Question: Hi I am struggling with the following data frame ( that i generate form a larger one using:
'''
dcast(subset_mydata, ID.name ~ Canonical_Hugo_Symbol)
'''
I would like to get a plot of this table similar to the one in figure. I have tried with the heatmap function but i could not get the same result. does anybody know with which function is could i get a similar figure? Thanks!
'''
dput(head(heat_ddat))
structure(list(ID.name = structure(2:7, .Label = c("", "1075",
"1104", "1108", "1120", "1121", "1137", "1258", "1264", "1280",
"1286", "1310", "1317", "1338", "1392", "1401", "1435", "1477",
"1480", "1494", "1519", "1574", "1588", "1595", "1607", "1611",
"1644", "1645", "1651", "1653", "1654", "1673", "1687", "1702",
"1714", "1740", "1776", "1781", "1812", "1835", "1838", "1857",
"1874", "1890", "1899", "1911", "1933", "1936", "1999", "2006",
"2046", "2063", "2079", "2081", "2088", "2116", "2135", "2144",
"2147", "2155", "2166", "2167", "2176", "2183", "2200", "2209",
"2223", "2253", "2256", "2442", "2444", "2453", "2456", "2462",
"2467", "2472", "2482", "2497", "2504", "2507", "2513", "2518",
"2523", "2567", "2568", "2576", "2578", "2598", "2600", "2619",
"2623", "2625", "2632", "2636", "2646", "2652", "2659", "2660",
"2676", "2680", "2682", "2705", "2711", "2756", "2765", "2772",
"2793", "2803", "2854", "2856", "2882", "2912", "2916", "2919",
"3058", "3063", "3114", "3116", "3117", "3125", "3132", "3140",
"3145", "3175", "3181", "3248", "3383", "3431", "3436", "3442",
"3472", "3576", "3639", "4093", "FL1_01215", "FL10_01501", "FL12_01593",
"FL13_01598", "FL16_01738", "FL17_01752", "FL18_01763", "FL19_01881",
"FL2_01222", "FL22_02025", "FL23_02032", "FL24_02085", "FL25_02175",
"FL26_02242", "FL28_02459", "FL3_01235", "FL30_02558", "FL35_02726",
"FL37_02808", "FL41_02865", "FL43_02926", "FL44_02994", "FL45_03018",
"FL47_03119", "FL48_03128", "FL55_03303", "FL62_03406", "FL64_03418",
"FL65_03421", "FL69_03484", "FL7_01306", "FL70_03517", "FL71_03534",
"FL76_03644", "FL77_03651", "FL8_01425"), class = "factor"),
ACTB = c(0L, 0L, 0L, 0L, 0L, 0L), ALMS1 = c(0L, 0L, 0L, 0L,
0L, 0L), ARID1A = c(0L, 1L, 0L, 0L, 0L, 1L), ARID1B = c(0L,
0L, 0L, 1L, 0L, 0L), ARID2 = c(0L, 0L, 0L, 1L, 0L, 0L), ARID3A = c(1L,
0L, 0L, 0L, 0L, 0L), ASXL1 = c(0L, 0L, 0L, 0L, 0L, 0L), ATM = c(0L,
0L, 0L, 0L, 0L, 0L), B2M = c(0L, 0L, 0L, 0L, 0L, 0L), BCL2 = c(1L,
1L, 1L, 0L, 1L, 2L), BCL7A = c(0L, 0L, 0L, 0L, 0L, 0L), BCORL1 = c(0L,
0L, 0L, 0L, 0L, 0L), BCR = c(0L, 0L, 0L, 0L, 0L, 0L), BRD2 = c(0L,
0L, 0L, 0L, 0L, 0L), BRWD3 = c(0L, 0L, 0L, 0L, 0L, 0L), BTG1 = c(0L,
0L, 0L, 0L, 0L, 0L), BTG2 = c(0L, 0L, 0L, 0L, 0L, 0L), CARD11 = c(0L,
0L, 1L, 0L, 0L, 0L), CCDC80 = c(0L, 0L, 0L, 0L, 0L, 0L),
CCND1 = c(0L, 0L, 0L, 0L, 0L, 0L), CCND3 = c(0L, 0L, 0L,
0L, 0L, 0L), CD40 = c(0L, 0L, 0L, 0L, 0L, 0L), CD58 = c(0L,
0L, 0L, 0L, 0L, 0L), CD79A = c(1L, 0L, 0L, 0L, 0L, 0L), CD79B = c(0L,
0L, 0L, 0L, 0L, 0L), CDH23 = c(0L, 0L, 0L, 0L, 0L, 0L), CDK6 = c(0L,
0L, 0L, 0L, 0L, 0L), CDKN2B = c(0L, 0L, 0L, 0L, 0L, 0L),
CHD2 = c(0L, 0L, 0L, 0L, 0L, 0L), CIITA = c(0L, 0L, 0L, 0L,
0L, 0L), CREBBP = c(0L, 1L, 1L, 2L, 1L, 2L), CTSS = c(0L,
0L, 0L, 0L, 0L, 0L), CXCR4 = c(0L, 0L, 0L, 0L, 0L, 0L), DDX3X = c(0L,
0L, 0L, 0L, 0L, 0L), DIRAS3 = c(0L, 0L, 0L, 0L, 0L, 0L),
DMD = c(0L, 0L, 0L, 0L, 0L, 0L), DNMT3A = c(0L, 0L, 0L, 0L,
0L, 0L), DST = c(0L, 0L, 0L, 0L, 0L, 0L), DTX1 = c(0L, 0L,
0L, 0L, 0L, 1L), EP300 = c(1L, 0L, 0L, 1L, 0L, 0L), EPHA6 = c(0L,
0L, 0L, 0L, 1L, 0L), EPHA7 = c(0L, 0L, 0L, 0L, 0L, 0L), ETS1 = c(0L,
0L, 0L, 0L, 0L, 0L), EZH2 = c(0L, 0L, 0L, 1L, 0L, 0L), FAT2 = c(0L,
0L, 0L, 0L, 0L, 0L), FBXO11 = c(0L, 0L, 0L, 0L, 0L, 0L),
FOXO1 = c(0L, 0L, 0L, 0L, 0L, 0L), GNA13 = c(0L, 0L, 0L,
0L, 0L, 0L), GNB1 = c(0L, 0L, 0L, 0L, 0L, 0L), HUWE1 = c(0L,
0L, 0L, 0L, 0L, 0L), IKBKE = c(0L, 0L, 0L, 0L, 0L, 0L), IKZF1 = c(0L,
0L, 0L, 0L, 0L, 0L), IKZF2 = c(0L, 0L, 0L, 0L, 0L, 0L), IKZF3 = c(0L,
0L, 0L, 0L, 0L, 0L), IRF4 = c(0L, 0L, 0L, 0L, 0L, 0L), IRF8 = c(1L,
0L, 0L, 0L, 0L, 0L), KAT2A = c(0L, 0L, 0L, 0L, 0L, 0L), KAT2B = c(0L,
0L, 0L, 0L, 0L, 0L), KAT5 = c(0L, 0L, 0L, 0L, 0L, 0L), KDM6A = c(0L,
0L, 0L, 0L, 1L, 0L), KIF20B = c(0L, 0L, 0L, 0L, 0L, 0L),
KLHL6 = c(0L, 0L, 0L, 0L, 0L, 1L), MALT1 = c(0L, 0L, 0L,
0L, 0L, 0L), MAP3K14 = c(0L, 0L, 0L, 0L, 0L, 0L), MAP4K1 = c(0L,
0L, 0L, 0L, 0L, 0L), MCL1 = c(0L, 0L, 0L, 0L, 0L, 0L), MEF2B = c(0L,
0L, 0L, 1L, 0L, 0L), MLL2 = c(2L, 2L, 2L, 0L, 1L, 1L), MUC16 = c(0L,
0L, 0L, 0L, 0L, 0L), MUM1 = c(0L, 0L, 0L, 0L, 1L, 0L), MYC = c(0L,
0L, 0L, 0L, 0L, 0L), NF1 = c(0L, 0L, 0L, 0L, 0L, 0L), NFKB2 = c(0L,
0L, 0L, 0L, 0L, 0L), NOTCH1 = c(0L, 0L, 0L, 1L, 1L, 0L),
NOTCH2 = c(0L, 0L, 0L, 0L, 0L, 0L), NPM1 = c(0L, 0L, 0L,
0L, 0L, 0L), P2RY8 = c(0L, 0L, 0L, 0L, 0L, 0L), PASD1 = c(0L,
0L, 0L, 0L, 0L, 0L), PAX5 = c(0L, 0L, 0L, 0L, 0L, 0L), PCLO = c(0L,
0L, 0L, 0L, 0L, 0L), PDGFRA = c(0L, 0L, 0L, 0L, 0L, 0L),
PDGFRB = c(0L, 0L, 0L, 0L, 0L, 1L), PHF6 = c(0L, 0L, 0L,
0L, 0L, 0L), PIK3CA = c(0L, 0L, 0L, 0L, 0L, 0L), PIK3CD = c(0L,
0L, 0L, 0L, 1L, 0L), PIK3R1 = c(0L, 0L, 0L, 0L, 0L, 0L),
PIM1 = c(0L, 0L, 0L, 0L, 0L, 0L), PTEN = c(0L, 0L, 0L, 0L,
0L, 0L), RB1 = c(0L, 0L, 0L, 0L, 0L, 0L), RELN = c(0L, 0L,
0L, 0L, 0L, 0L), RET = c(0L, 0L, 0L, 0L, 0L, 0L), RFX7 = c(0L,
0L, 0L, 0L, 0L, 0L), RHOA = c(0L, 0L, 0L, 0L, 0L, 0L), ROS1 = c(0L,
0L, 0L, 0L, 0L, 0L), SAMD9 = c(0L, 0L, 0L, 0L, 0L, 0L), SBF1 = c(0L,
0L, 0L, 2L, 0L, 0L), SF3B1 = c(0L, 0L, 0L, 0L, 0L, 0L), SGK1 = c(1L,
0L, 0L, 0L, 0L, 0L), SIN3A = c(0L, 0L, 0L, 0L, 0L, 0L), SLITRK6 = c(0L,
0L, 0L, 0L, 0L, 0L), SMARCA2 = c(0L, 0L, 0L, 0L, 0L, 0L),
SMARCA4 = c(0L, 0L, 0L, 0L, 0L, 1L), SMARCB1 = c(0L, 0L,
0L, 0L, 0L, 0L), SOCS1 = c(0L, 0L, 0L, 0L, 0L, 0L), STAT6 = c(0L,
0L, 0L, 1L, 0L, 0L), SWAP70 = c(0L, 0L, 0L, 0L, 0L, 0L),
TBL1XR1 = c(0L, 0L, 0L, 0L, 0L, 0L), TET2 = c(0L, 0L, 0L,
0L, 0L, 0L), TNFAIP3 = c(0L, 0L, 0L, 0L, 0L, 0L), TNFRSF14 = c(1L,
1L, 0L, 1L, 0L, 0L), TP53 = c(1L, 0L, 0L, 1L, 0L, 0L), TRAF6 = c(0L,
0L, 0L, 0L, 0L, 0L), TYK2 = c(0L, 0L, 0L, 0L, 0L, 0L), UBR5 = c(0L,
0L, 0L, 0L, 0L, 0L), ULK4 = c(0L, 0L, 0L, 0L, 0L, 0L), UNC5C = c(0L,
0L, 0L, 0L, 0L, 0L), USP6 = c(0L, 0L, 0L, 0L, 0L, 0L), VPS13A = c(0L,
0L, 0L, 0L, 0L, 0L), ZNF608 = c(0L, 0L, 0L, 0L, 0L, 0L),
ZNF708 = c(0L, 0L, 0L, 0L, 0L, 0L)), .Names = c("ID.name",
"ACTB", "ALMS1", "ARID1A", "ARID1B", "ARID2", "ARID3A", "ASXL1",
"ATM", "B2M", "BCL2", "BCL7A", "BCORL1", "BCR", "BRD2", "BRWD3",
"BTG1", "BTG2", "CARD11", "CCDC80", "CCND1", "CCND3", "CD40",
"CD58", "CD79A", "CD79B", "CDH23", "CDK6", "CDKN2B", "CHD2",
"CIITA", "CREBBP", "CTSS", "CXCR4", "DDX3X", "DIRAS3", "DMD",
"DNMT3A", "DST", "DTX1", "EP300", "EPHA6", "EPHA7", "ETS1", "EZH2",
"FAT2", "FBXO11", "FOXO1", "GNA13", "GNB1", "HUWE1", "IKBKE",
"IKZF1", "IKZF2", "IKZF3", "IRF4", "IRF8", "KAT2A", "KAT2B",
"KAT5", "KDM6A", "KIF20B", "KLHL6", "MALT1", "MAP3K14", "MAP4K1",
"MCL1", "MEF2B", "MLL2", "MUC16", "MUM1", "MYC", "NF1", "NFKB2",
"NOTCH1", "NOTCH2", "NPM1", "P2RY8", "PASD1", "PAX5", "PCLO",
"PDGFRA", "PDGFRB", "PHF6", "PIK3CA", "PIK3CD", "PIK3R1", "PIM1",
"PTEN", "RB1", "RELN", "RET", "RFX7", "RHOA", "ROS1", "SAMD9",
"SBF1", "SF3B1", "SGK1", "SIN3A", "SLITRK6", "SMARCA2", "SMARCA4",
"SMARCB1", "SOCS1", "STAT6", "SWAP70", "TBL1XR1", "TET2", "TNFAIP3",
"TNFRSF14", "TP53", "TRAF6", "TYK2", "UBR5", "ULK4", "UNC5C",
"USP6", "VPS13A", "ZNF608", "ZNF708"), row.names = c(NA, 6L), class = "data.frame")
'''

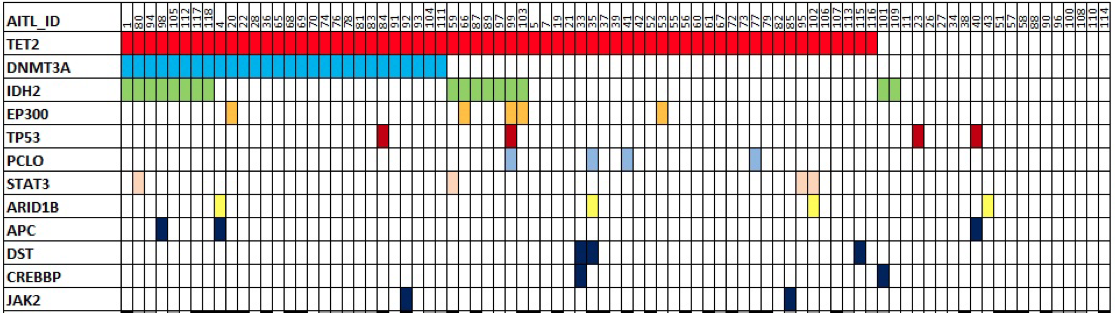
Answer: First, convert your data frame from wide format to long format.
'''
library(reshape2)
heat.df<-melt(heat_ddat)
'''
Then you can use 'geom_tile()' to get similar heatmap. If you need dicrete colors then use 'value' as factor.
'''
library(ggplot2)
ggplot(heat.df,aes(ID.name,variable,fill=as.factor(value)))+geom_tile()
'''